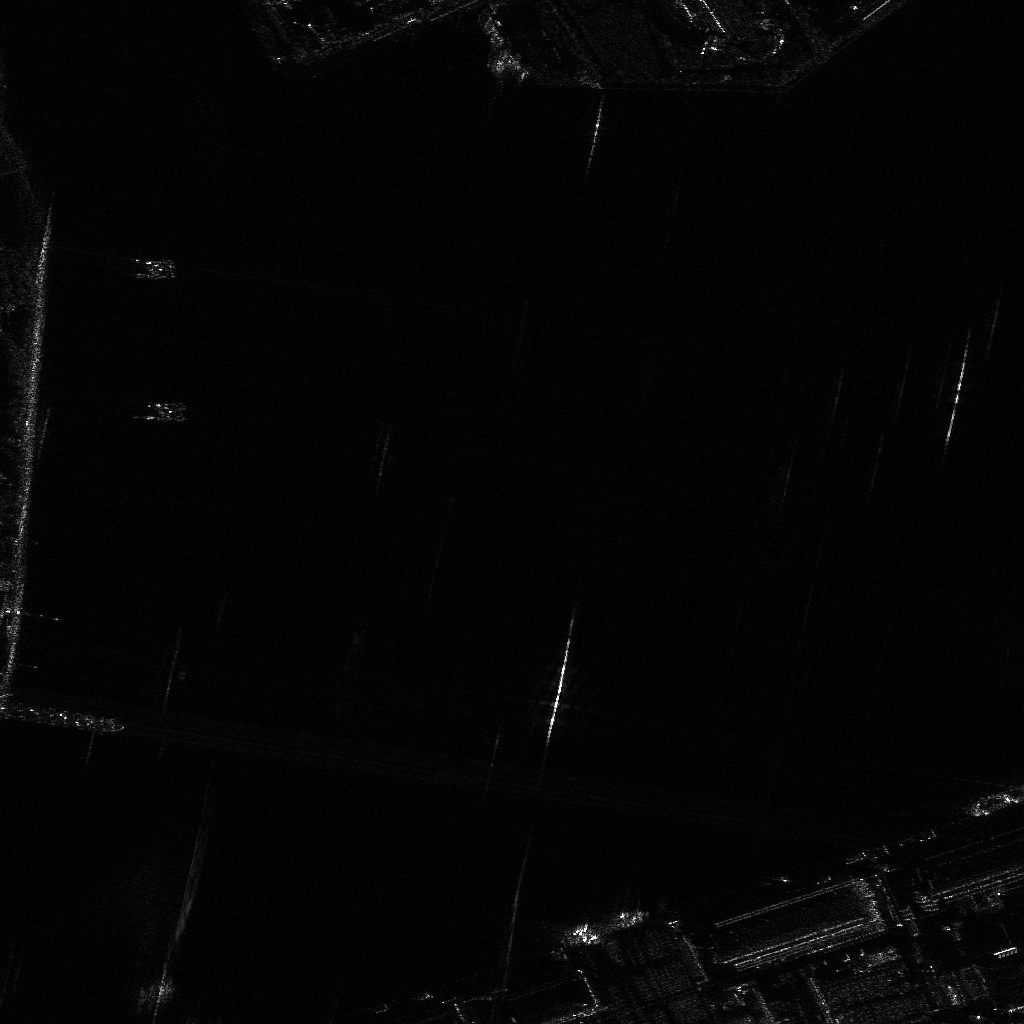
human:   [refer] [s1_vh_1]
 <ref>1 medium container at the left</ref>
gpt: <box>[[13, 38, 17, 41, 3]]</box>